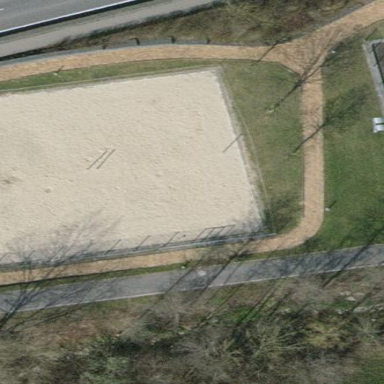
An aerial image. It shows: Sandy pitch designated for beach volleyball.